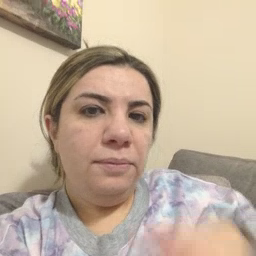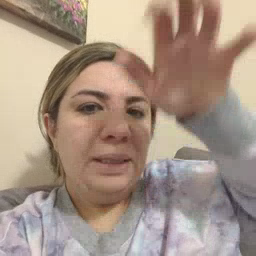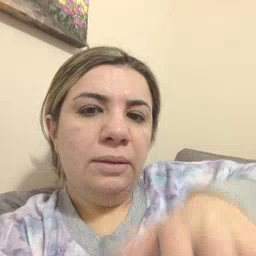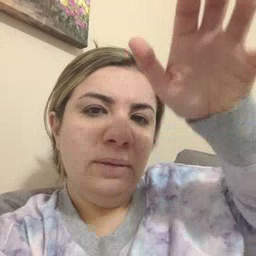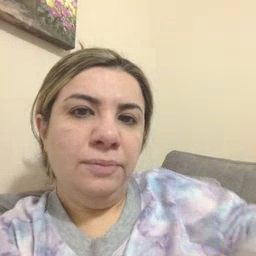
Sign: alligator